Question: I have read several posts here about detach and attach. But it should be fine since I'm running API 15.
I get a double list from the beginning like you can see on this picture:

I have the following code:
(MainActivity)
'''
package dk.metnik.fragmentandactionbar;
import android.app.ActionBar;
import android.app.ActionBar.Tab;
import android.app.ActionBar.TabListener;
import android.app.Activity;
import android.app.Fragment;
import android.app.FragmentTransaction;
import android.os.Bundle;
import dk.metnik.fragmentandactionbar.fragments.DCIMFragment;
import dk.metnik.fragmentandactionbar.fragments.ESSFragment;
import dk.metnik.fragmentandactionbar.fragments.TeamshareFragment;
public class FragAndBarActivity extends Activity {
@Override
protected void onCreate(Bundle savedInstanceState) {
super.onCreate(savedInstanceState);
setContentView(R.layout.main);
setupTabs();
}
private void setupTabs() {
// setup action bar for tabs
ActionBar actionBar = getActionBar();
actionBar.setNavigationMode(ActionBar.NAVIGATION_MODE_TABS);
actionBar.setDisplayShowTitleEnabled(false);
Tab tab = actionBar
.newTab()
.setText("DCIM")
.setTabListener(
new MyTabListener<DCIMFragment>(this, "DCIM",
DCIMFragment.class));
actionBar.addTab(tab);
tab = actionBar
.newTab()
.setText("ESS")
.setTabListener(
new MyTabListener<ESSFragment>(this, "ESS",
ESSFragment.class));
actionBar.addTab(tab);
tab = actionBar
.newTab()
.setText("TeamShare")
.setTabListener(
new MyTabListener<TeamshareFragment>(this, "TeamShare",
TeamshareFragment.class));
actionBar.addTab(tab);
}
public static class MyTabListener<T extends Fragment> implements
TabListener {
private Fragment mFragment;
private final Activity mActivity;
private final String mTag;
private final Class<T> mClass;
/**
* Constructor used each time a new tab is created.
*
* @param activity
* The host Activity, used to instantiate the fragment
* @param tag
* The identifier tag for the fragment
* @param clz
* The fragment's Class, used to instantiate the fragment
*/
public MyTabListener(Activity activity, String tag, Class<T> clz) {
mActivity = activity;
mTag = tag;
mClass = clz;
mFragment = mActivity.getFragmentManager().findFragmentByTag(mTag);
if (mFragment != null) { // && !mFragment.isDetached()) {
FragmentTransaction ft = mActivity.getFragmentManager()
.beginTransaction();
// ft.detach(mFragment);
ft.remove(mFragment);
ft.commit();
}
}
/* The following are each of the ActionBar.TabListener callbacks */
public void onTabSelected(Tab tab, FragmentTransaction ft) {
// Check if the fragment is already initialized
if (mFragment == null) {
// If not, instantiate and add it to the activity
mFragment = Fragment.instantiate(mActivity, mClass.getName());
ft.add(R.id.listFragment, mFragment, mTag);
} else {
ft.attach(mFragment);
}
}
public void onTabUnselected(Tab tab, FragmentTransaction ft) {
if (mFragment != null) {
ft.detach(mFragment);
}
}
public void onTabReselected(Tab tab, FragmentTransaction ft) {
}
}
}
'''
And my main.xml:
'''
<?xml version="1.0" encoding="utf-8"?>
<LinearLayout xmlns:android="http://schemas.android.com/apk/res/android"
android:layout_width="match_parent"
android:layout_height="match_parent"
android:orientation="vertical" >
<fragment
android:id="@+id/listFragment"
android:layout_width="match_parent"
android:layout_height="match_parent"
android:layout_marginTop="?android:attr/actionBarSize"/>
</LinearLayout>
'''
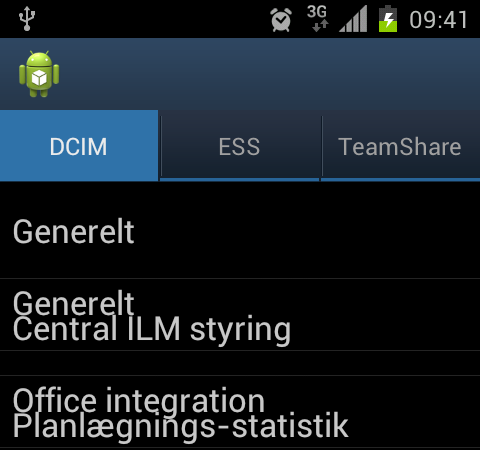
Answer: You're instantiating the view with a Fragment via your layout.xml:
'''
<fragment
android:id="@+id/listFragment"
android:layout_width="match_parent"
android:layout_height="match_parent"
android:layout_marginTop="?android:attr/actionBarSize"
class="dk.metnik.fragmentandactionbar.fragments.TeamshareFragment" />
'''
You're then creating a Tab system where the first tab will be selected, adding another Fragment (with a transparent background I'm guessing) ontop.
Remove the 'class=""' and change your '<fragment>' to a '<FrameLayout>'. That will stop the initial Fragment loading while giving you a defined View to house your Fragment.
Also, you're adding your new fragments to the Android base View 'android.R.id.content'. This is reasonable depending on your functionality but if you want the Fragment to take the space of the element you should be using its id. Change:
'''
ft.add(android.R.id.content, mFragment, mTag);
'''
to
'''
ft.add(R.id.listFragment, mFragment, mTag);
'''